Interaction volume radius: 5 \u00c5
Interaction volume height: 10 \u00c5
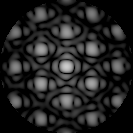
Disorder parameter: 0.1679